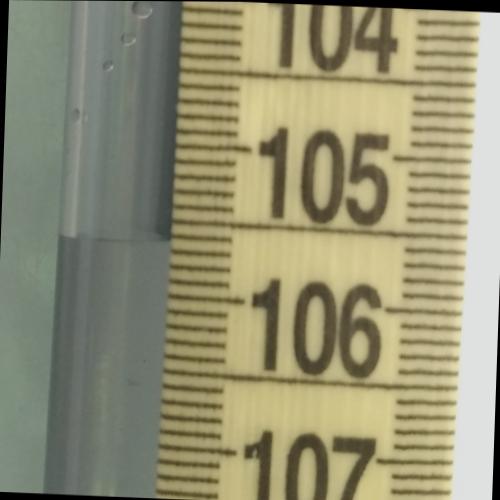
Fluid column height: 105.6 cm